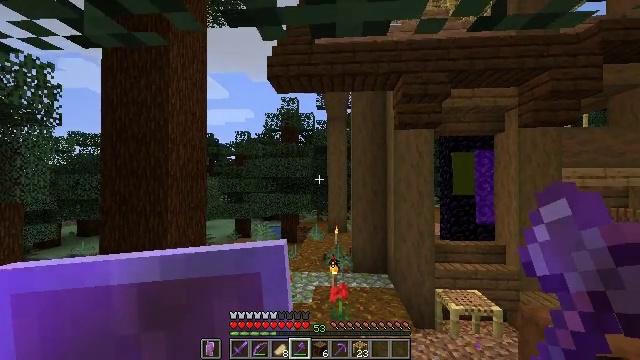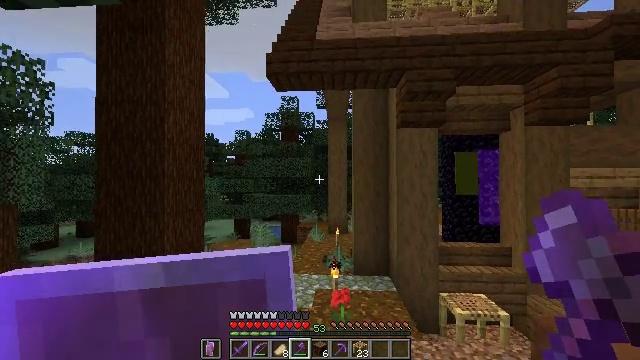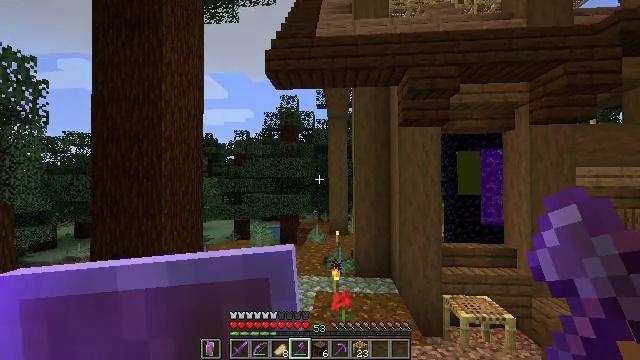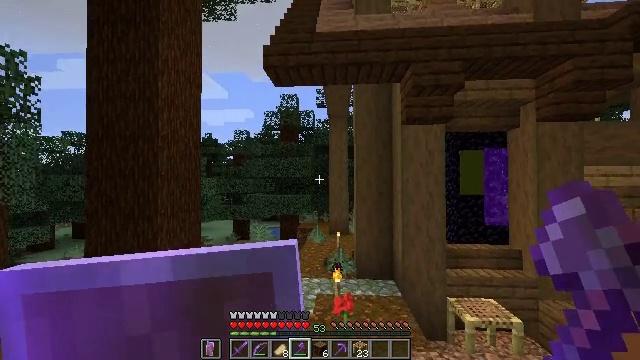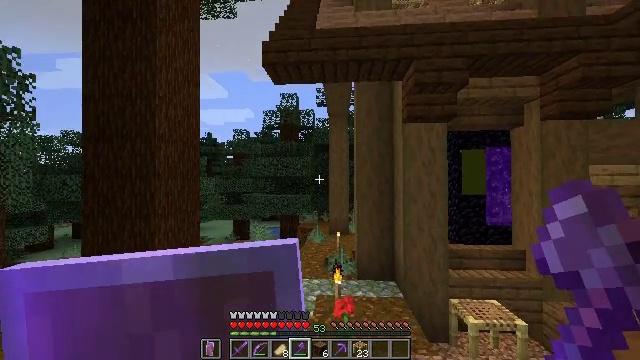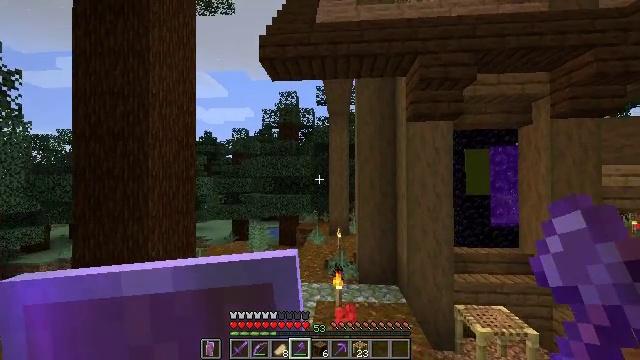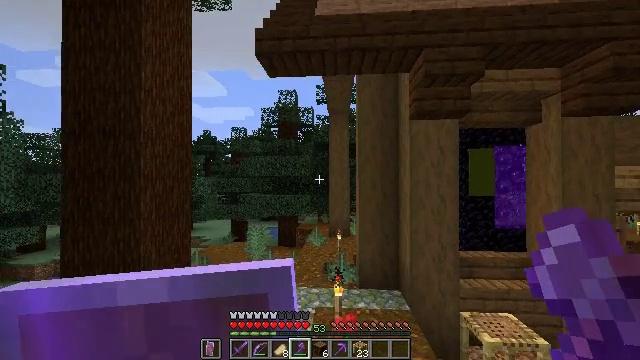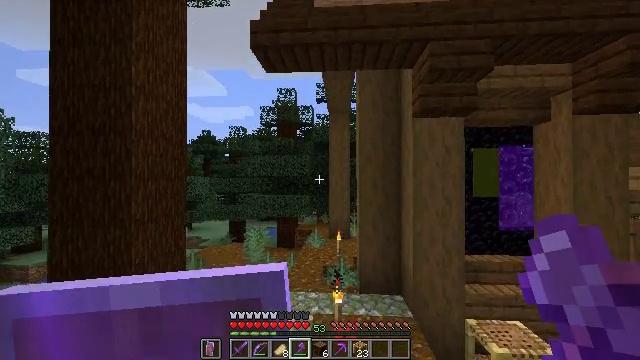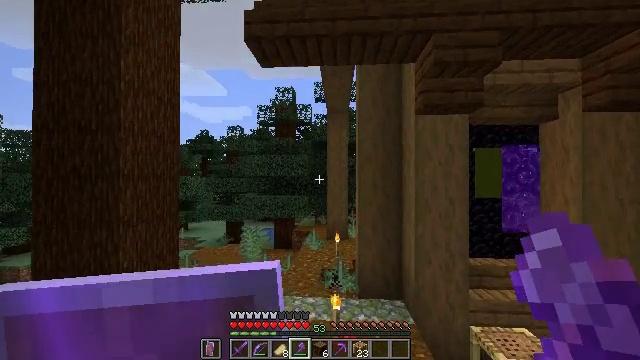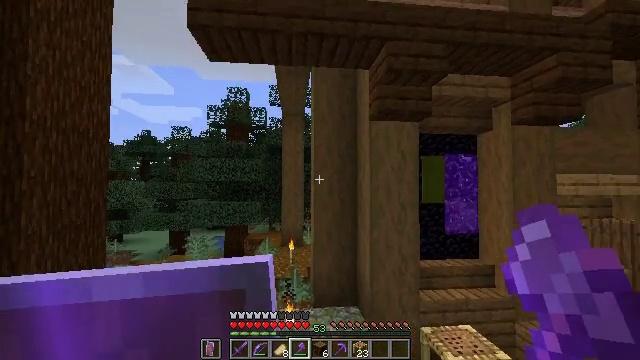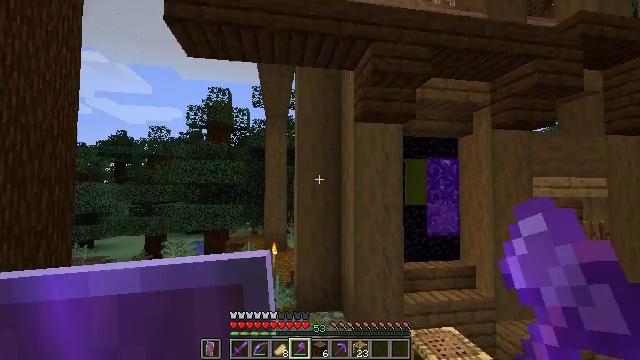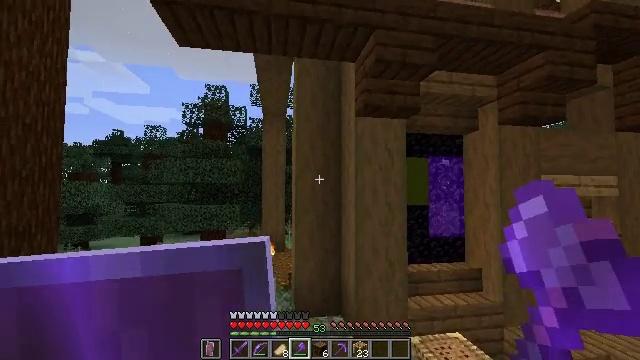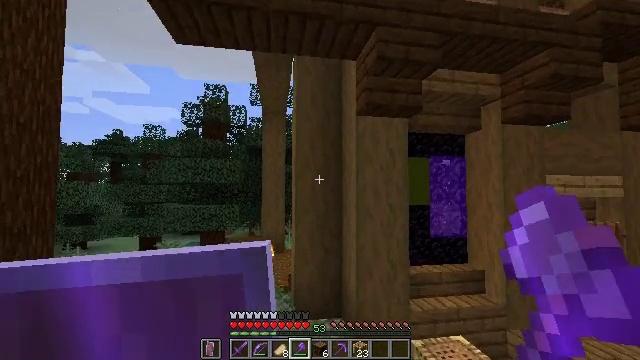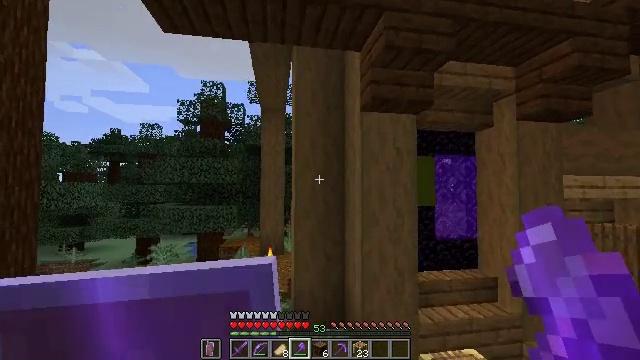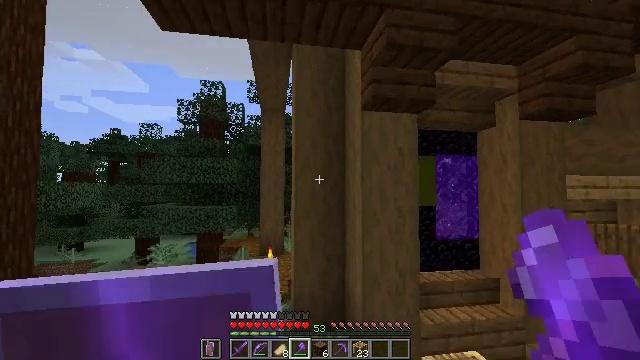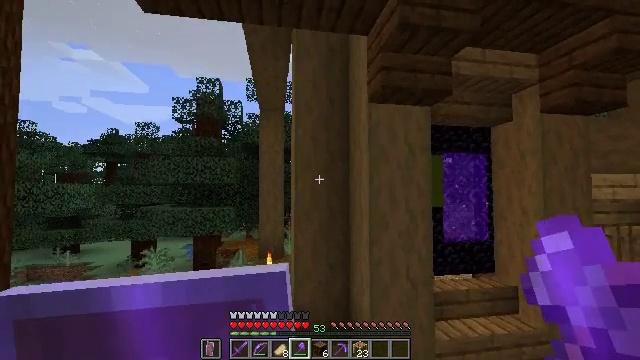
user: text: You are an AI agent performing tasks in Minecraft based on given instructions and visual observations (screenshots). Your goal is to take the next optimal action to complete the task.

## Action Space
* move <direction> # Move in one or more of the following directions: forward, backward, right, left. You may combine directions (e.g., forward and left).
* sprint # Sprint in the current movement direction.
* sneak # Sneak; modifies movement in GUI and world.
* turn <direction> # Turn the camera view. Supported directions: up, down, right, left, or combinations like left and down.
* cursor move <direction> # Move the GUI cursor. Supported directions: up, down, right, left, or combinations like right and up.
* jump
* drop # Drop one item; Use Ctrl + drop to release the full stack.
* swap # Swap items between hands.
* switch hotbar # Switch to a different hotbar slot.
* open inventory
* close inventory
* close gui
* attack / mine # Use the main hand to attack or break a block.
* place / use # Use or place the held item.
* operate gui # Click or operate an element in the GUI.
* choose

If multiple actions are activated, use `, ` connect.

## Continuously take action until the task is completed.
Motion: motion action
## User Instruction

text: Harvest stripped spruce log.
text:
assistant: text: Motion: move forward
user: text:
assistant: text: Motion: move forward
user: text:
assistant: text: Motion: move forward
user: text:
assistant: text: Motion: move forward
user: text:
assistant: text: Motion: move forward
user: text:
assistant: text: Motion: move forward
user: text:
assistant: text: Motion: move forward
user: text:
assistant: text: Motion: move forward
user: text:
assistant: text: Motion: move forward, turn right and up
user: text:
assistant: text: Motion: move forward, turn right
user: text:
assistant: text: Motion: move forward
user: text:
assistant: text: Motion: move forward
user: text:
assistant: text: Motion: move forward
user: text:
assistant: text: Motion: move forward
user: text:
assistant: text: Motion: move forward
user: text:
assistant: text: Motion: move forward
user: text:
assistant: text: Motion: move forward
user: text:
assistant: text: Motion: move forward
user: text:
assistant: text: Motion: move forward and move left
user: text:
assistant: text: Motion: move forward and move left, turn right
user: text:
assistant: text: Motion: move forward and move left, turn right and up
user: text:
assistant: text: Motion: move forward and move left, turn right and up
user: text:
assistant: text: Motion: move forward and move left
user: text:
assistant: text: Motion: move forward and move left, turn right and up
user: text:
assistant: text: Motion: move forward and move left, turn right and up
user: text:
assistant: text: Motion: move forward and move left, turn right and up
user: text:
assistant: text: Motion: move forward and move left
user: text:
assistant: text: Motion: move forward and move left
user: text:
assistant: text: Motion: move forward and move left, turn right
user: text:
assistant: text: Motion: move forward and move left, turn right